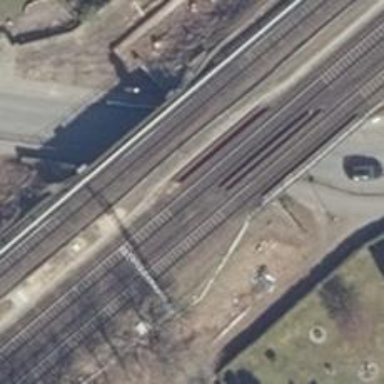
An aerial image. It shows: Bridge over electrified railway with contact lines.